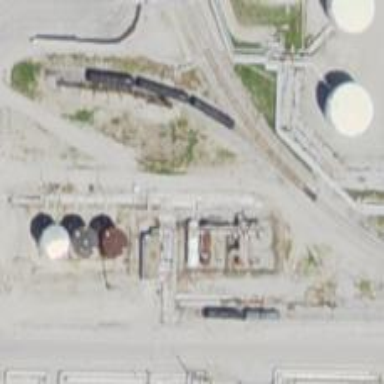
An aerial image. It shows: Storage tank with man-made structure.